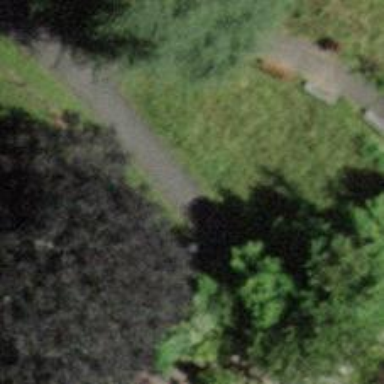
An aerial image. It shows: Bench for seating.